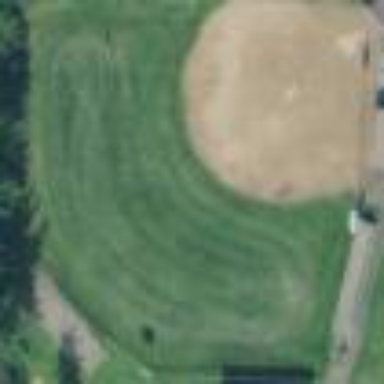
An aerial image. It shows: Softball pitch for leisure land activities.